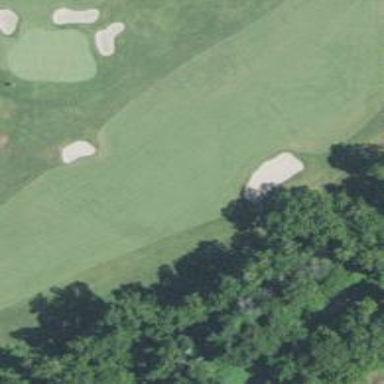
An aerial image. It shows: Golf hole.